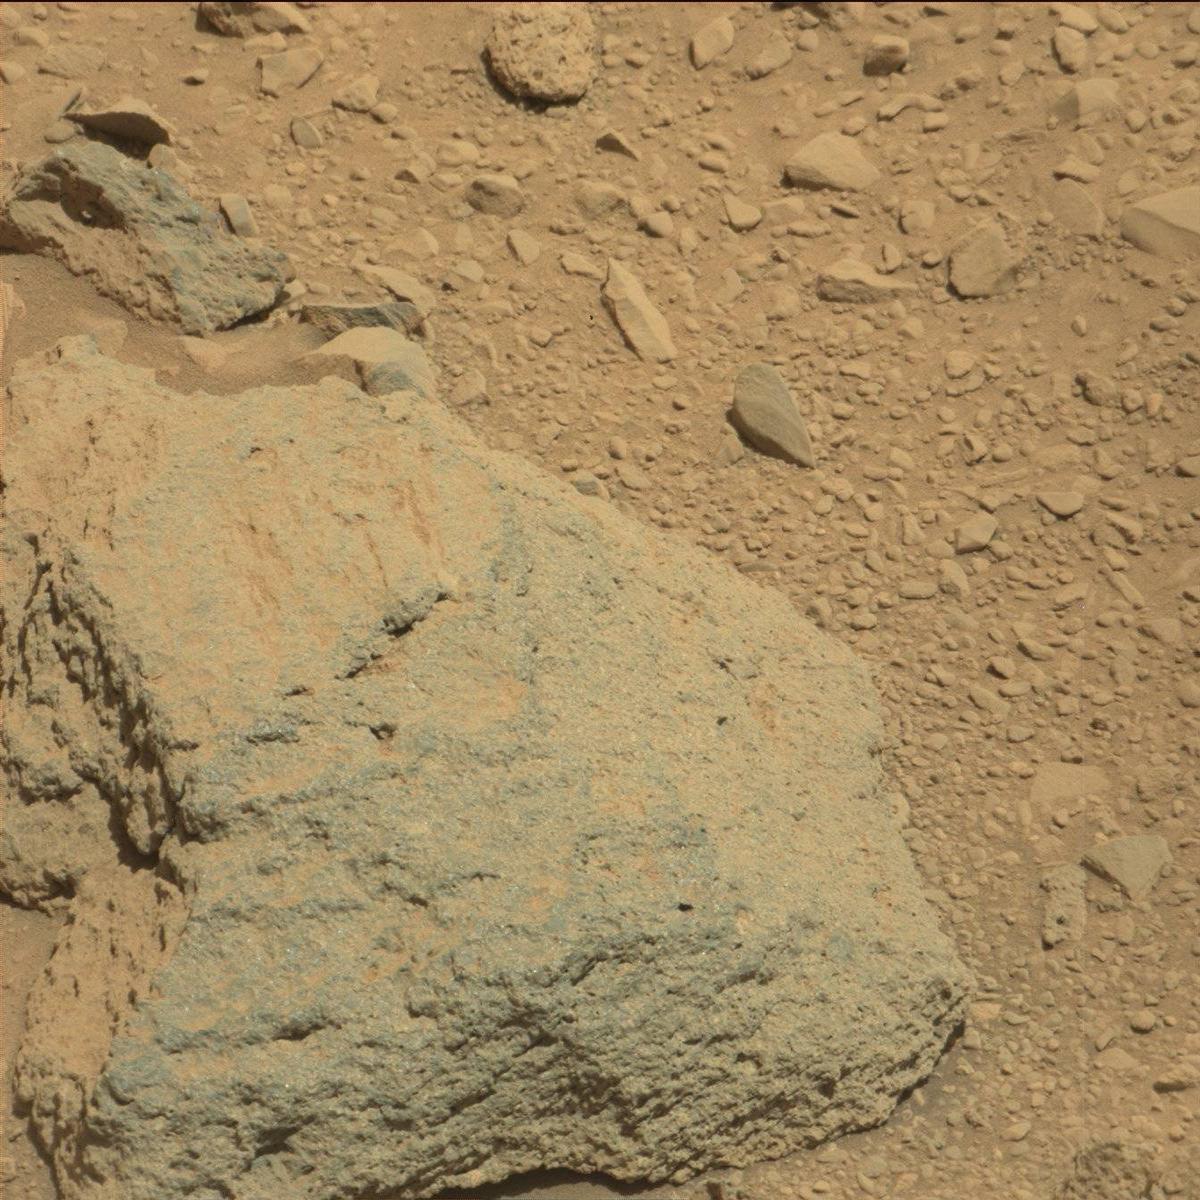
Terrain classes present: Bedrock, Rock, Sand / Soil